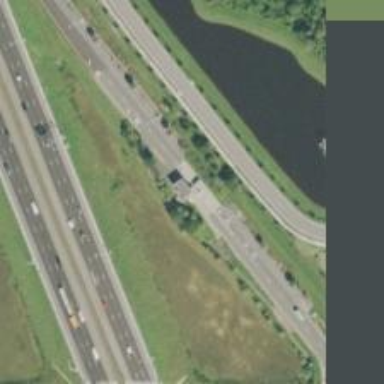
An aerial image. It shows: Diamond junction on motorway link.